Question: '''
class PlayerProfilesController < InheritedResources::Base
def show
@player_profile = PlayerProfile.find(params[:id])
end
end
'''
'''
class PlayerProfile < ActiveRecord::Base
has_many :playing_roles, :dependent => :destroy
has_many :player_roles, through: :playing_roles
end
class PlayerRole < ActiveRecord::Base
has_many :playing_roles, :dependent => :destroy
has_many :player_profiles, through: :playing_roles
end
class PlayingRole < ActiveRecord::Base
belongs_to :player_profile
belongs_to :player_role
end
'''
'''
<%=collection_check_boxes(:player_profile, :playing_roles, PlayerRole.all, :id, :name)%>
'''
<URL>
HTML generated for two checkboxes
'''
<input id="player_profile_playing_roles_1" name="player_profile[playing_roles][]" type="checkbox" value="1" class="hidden-field">
<span class="custom checkbox checked"></span>
<label for="player_profile_playing_roles_1">Striker</label>
<input id="player_profile_playing_roles_2" name="player_profile[playing_roles][]" type="checkbox" value="2" class="hidden-field">
<span class="custom checkbox"></span>
<label for="player_profile_playing_roles_2">Midfielder</label>
<input name="player_profile[playing_roles][]" type="hidden" value="">
'''
It Seems that it show all correctly but when I click on submit button I get this error:

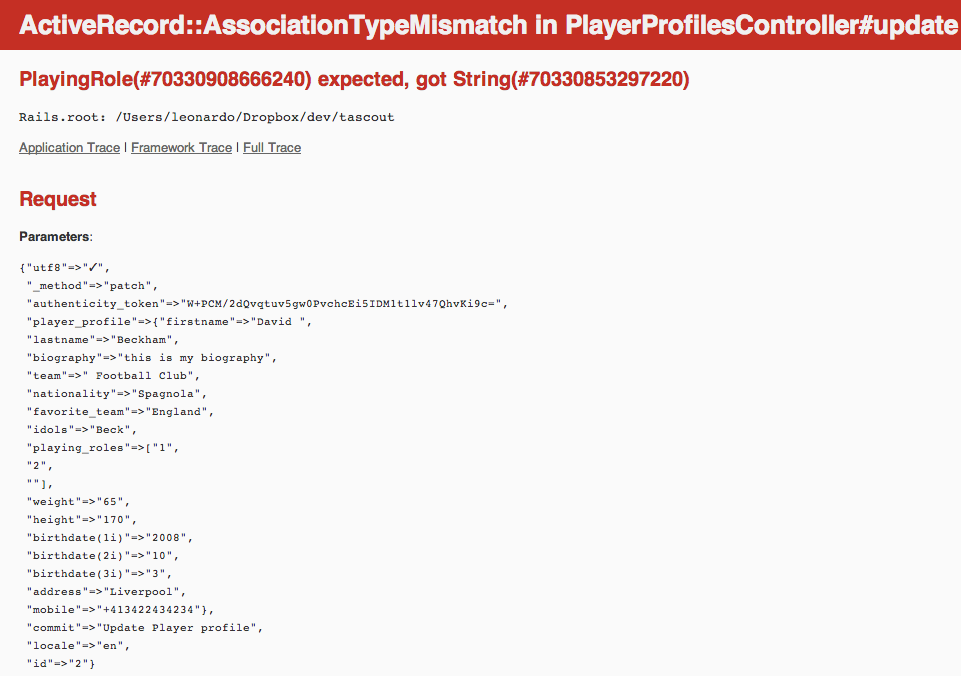
Answer: Sorry, I thought this was complicated but I don't think it is.
You are telling the 'collection_check_boxes' to expect ':playing_roles' but then passing it a collection of PlayerRoles via 'PlayerRole.all'. That is the mismatch. AssociationTypeMismatch is when you tell an object to associate a Duck but then pass it a Helicopter.
You need to do this:
'''
<%= collection_check_boxes(:player_profile, :player_role_ids, PlayerRole.all, :id, :name) %>
'''
You tell it to expect ':player_role_ids', you pass it a collection of 'PlayerRole.all' with value method ':id' and text method ':name'.
Then, in the update, it'll save those ids to the 'player_role_ids' attribute on Player, causing the associations to build.
See also:
<URL>